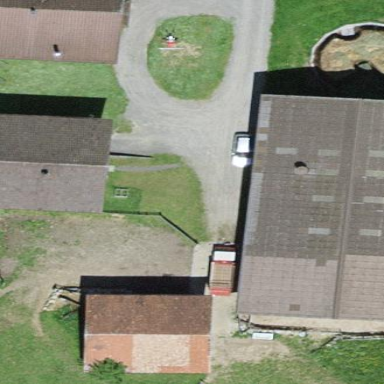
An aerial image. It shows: Farmyard located in quarter.